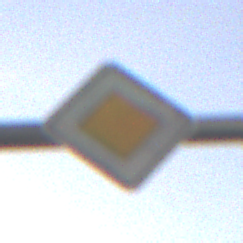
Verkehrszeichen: Vorfahrtsstrasse
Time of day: SunriseSunset
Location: Outdoor (Urban)
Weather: PartlyCloudy
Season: Autumn
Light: Natural